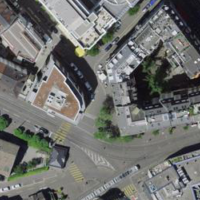
EUNIS habitat code: 54
Species observed at this site:
Onopordum acanthium